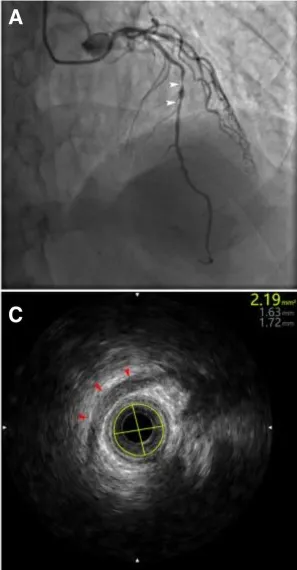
Emergency coronary angiography (CAG) and intravascular ultrasound (IVUS) were conducted in response to a recurrence of chest pain one day ago. During coronary spasm: CAG showed. The entire segment of the left anterior descending (LAD) artery was slender, with mid-segment narrowing of 95%-99% (white arrow).
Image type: radiology (ultrasound)